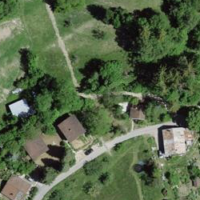
EUNIS habitat code: 55
Species observed at this site:
Veronica chamaedrys
Levisticum officinale